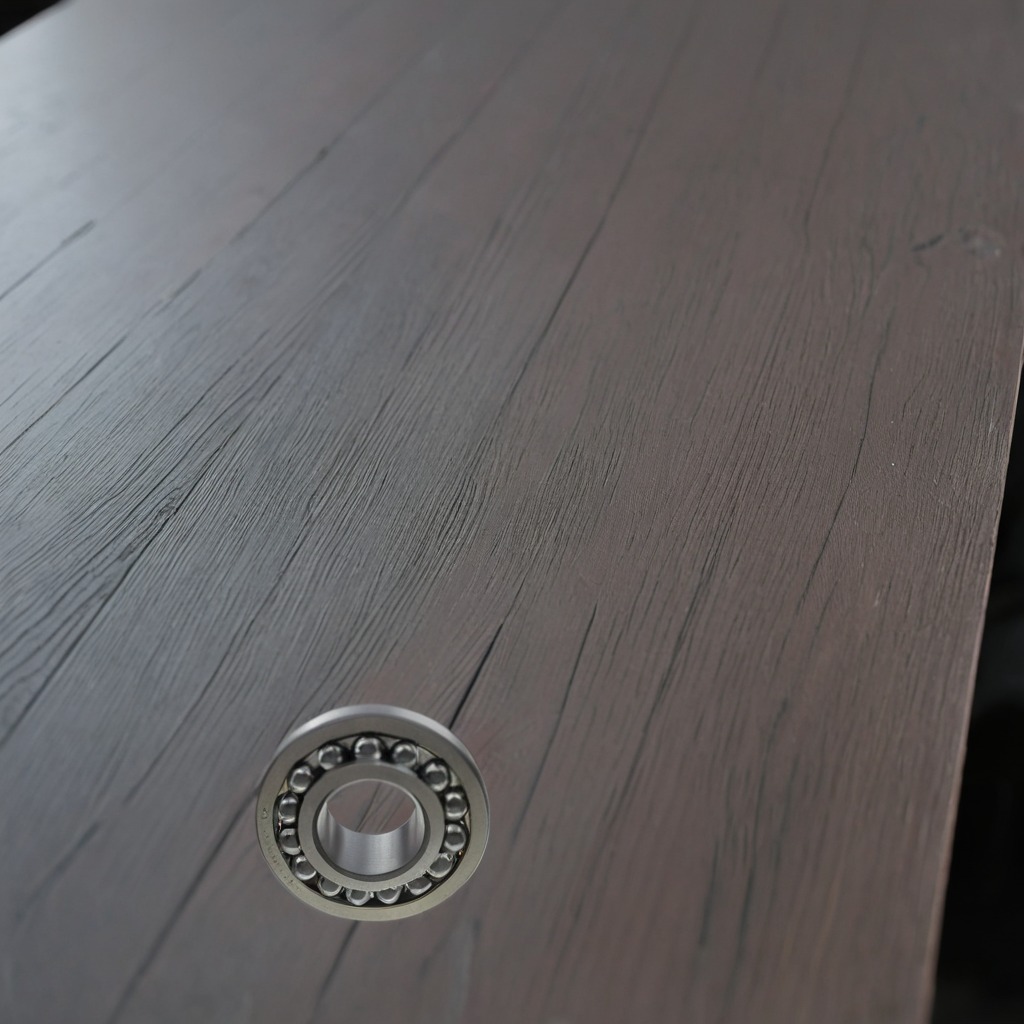
A metal ball bearing is lying on a table in a small garage at twilight.